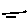
Label: line